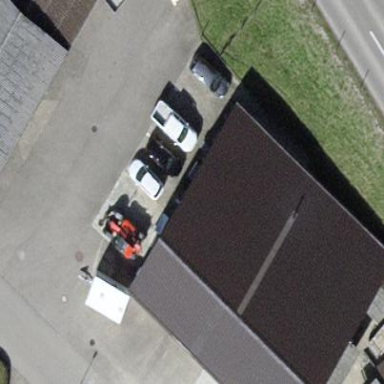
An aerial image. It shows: Industrial building.